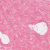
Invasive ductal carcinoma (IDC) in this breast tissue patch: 0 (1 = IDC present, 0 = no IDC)